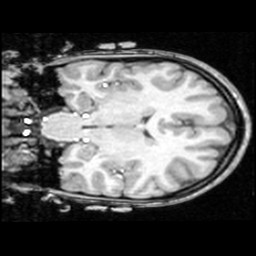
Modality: T1w
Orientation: coronal
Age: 15
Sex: female
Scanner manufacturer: ge
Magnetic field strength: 1.5 T
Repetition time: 0.03333 s
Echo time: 0.008 s